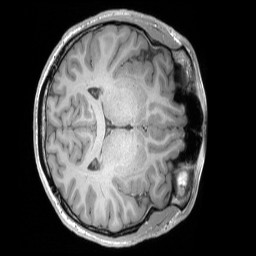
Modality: T1w
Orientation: axial
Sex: male
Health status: ill
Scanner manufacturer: siemens
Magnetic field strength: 3 T
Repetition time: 1.66 s
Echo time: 0.00254 s